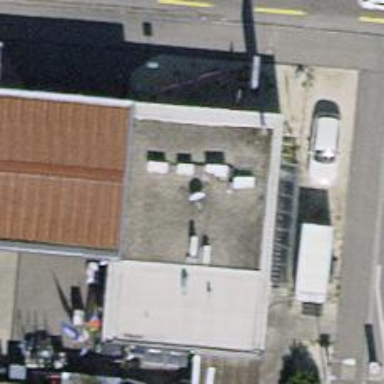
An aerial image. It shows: Convenience shop.